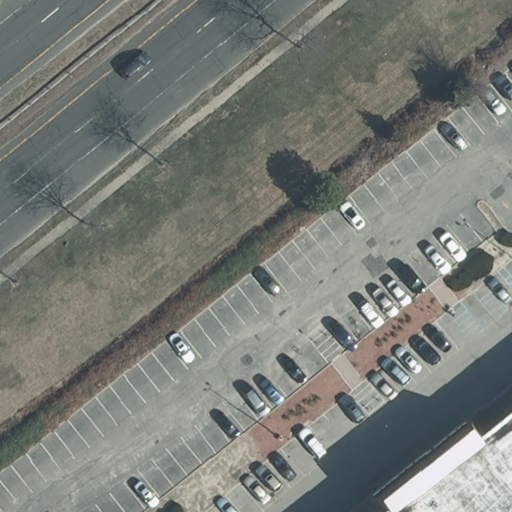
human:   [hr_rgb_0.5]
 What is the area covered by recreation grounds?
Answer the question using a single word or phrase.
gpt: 0m2

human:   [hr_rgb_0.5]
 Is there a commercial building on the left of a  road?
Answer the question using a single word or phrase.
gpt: no

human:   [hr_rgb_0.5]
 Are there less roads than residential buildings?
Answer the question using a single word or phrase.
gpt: no

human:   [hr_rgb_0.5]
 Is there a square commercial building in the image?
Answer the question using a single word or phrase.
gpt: no

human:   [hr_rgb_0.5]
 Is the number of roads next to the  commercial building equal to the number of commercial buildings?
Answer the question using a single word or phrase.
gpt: no

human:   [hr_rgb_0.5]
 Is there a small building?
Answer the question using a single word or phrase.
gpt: no

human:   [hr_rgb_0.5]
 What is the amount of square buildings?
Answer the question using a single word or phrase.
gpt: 0

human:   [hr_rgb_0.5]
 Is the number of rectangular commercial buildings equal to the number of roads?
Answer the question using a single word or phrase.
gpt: no

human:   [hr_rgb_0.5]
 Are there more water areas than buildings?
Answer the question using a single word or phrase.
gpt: no

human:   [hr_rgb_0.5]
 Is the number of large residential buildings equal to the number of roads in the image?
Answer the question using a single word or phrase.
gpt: no

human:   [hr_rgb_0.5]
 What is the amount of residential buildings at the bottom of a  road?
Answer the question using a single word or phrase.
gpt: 0

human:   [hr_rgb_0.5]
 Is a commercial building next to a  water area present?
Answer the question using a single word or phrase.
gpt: no

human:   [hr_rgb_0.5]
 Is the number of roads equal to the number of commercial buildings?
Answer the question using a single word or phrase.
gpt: no

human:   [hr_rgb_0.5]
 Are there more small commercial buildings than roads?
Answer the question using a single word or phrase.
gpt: no

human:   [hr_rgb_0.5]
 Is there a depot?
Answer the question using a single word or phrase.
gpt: no

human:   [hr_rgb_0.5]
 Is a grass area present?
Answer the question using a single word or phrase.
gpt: no

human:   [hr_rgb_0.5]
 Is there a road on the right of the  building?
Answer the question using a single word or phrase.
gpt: no

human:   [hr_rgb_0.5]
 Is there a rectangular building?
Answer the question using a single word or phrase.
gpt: yes

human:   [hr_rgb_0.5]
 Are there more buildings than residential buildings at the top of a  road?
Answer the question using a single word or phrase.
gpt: yes

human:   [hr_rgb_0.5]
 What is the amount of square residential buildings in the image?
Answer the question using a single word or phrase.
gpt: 0

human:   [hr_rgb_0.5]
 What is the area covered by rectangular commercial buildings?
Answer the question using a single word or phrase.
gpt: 1874m2

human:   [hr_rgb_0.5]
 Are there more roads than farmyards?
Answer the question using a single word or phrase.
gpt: yes

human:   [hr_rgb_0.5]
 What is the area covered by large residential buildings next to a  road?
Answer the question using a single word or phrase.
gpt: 0m2

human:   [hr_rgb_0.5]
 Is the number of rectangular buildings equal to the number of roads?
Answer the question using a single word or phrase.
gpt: no

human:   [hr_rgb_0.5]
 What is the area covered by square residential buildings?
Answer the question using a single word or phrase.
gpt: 0m2

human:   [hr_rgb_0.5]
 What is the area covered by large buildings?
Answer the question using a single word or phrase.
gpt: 1874m2

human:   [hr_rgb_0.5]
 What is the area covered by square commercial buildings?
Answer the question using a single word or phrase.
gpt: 0m2

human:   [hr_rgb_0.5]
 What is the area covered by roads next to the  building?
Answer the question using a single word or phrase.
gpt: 0m2

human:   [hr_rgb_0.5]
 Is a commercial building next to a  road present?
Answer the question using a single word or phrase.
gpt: yes

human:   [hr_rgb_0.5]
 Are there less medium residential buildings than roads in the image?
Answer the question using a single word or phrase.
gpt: yes

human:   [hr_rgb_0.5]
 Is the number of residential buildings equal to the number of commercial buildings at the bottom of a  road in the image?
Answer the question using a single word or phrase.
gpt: no

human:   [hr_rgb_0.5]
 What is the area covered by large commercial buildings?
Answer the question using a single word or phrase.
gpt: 1874m2

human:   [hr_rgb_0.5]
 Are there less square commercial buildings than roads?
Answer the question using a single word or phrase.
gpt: yes

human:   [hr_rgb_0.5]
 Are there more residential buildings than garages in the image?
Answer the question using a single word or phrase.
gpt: no

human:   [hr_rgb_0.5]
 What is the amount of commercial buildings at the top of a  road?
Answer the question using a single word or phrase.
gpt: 0

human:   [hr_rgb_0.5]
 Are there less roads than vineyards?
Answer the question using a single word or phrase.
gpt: no